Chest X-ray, AP view. Patient: 54 years old, sex M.
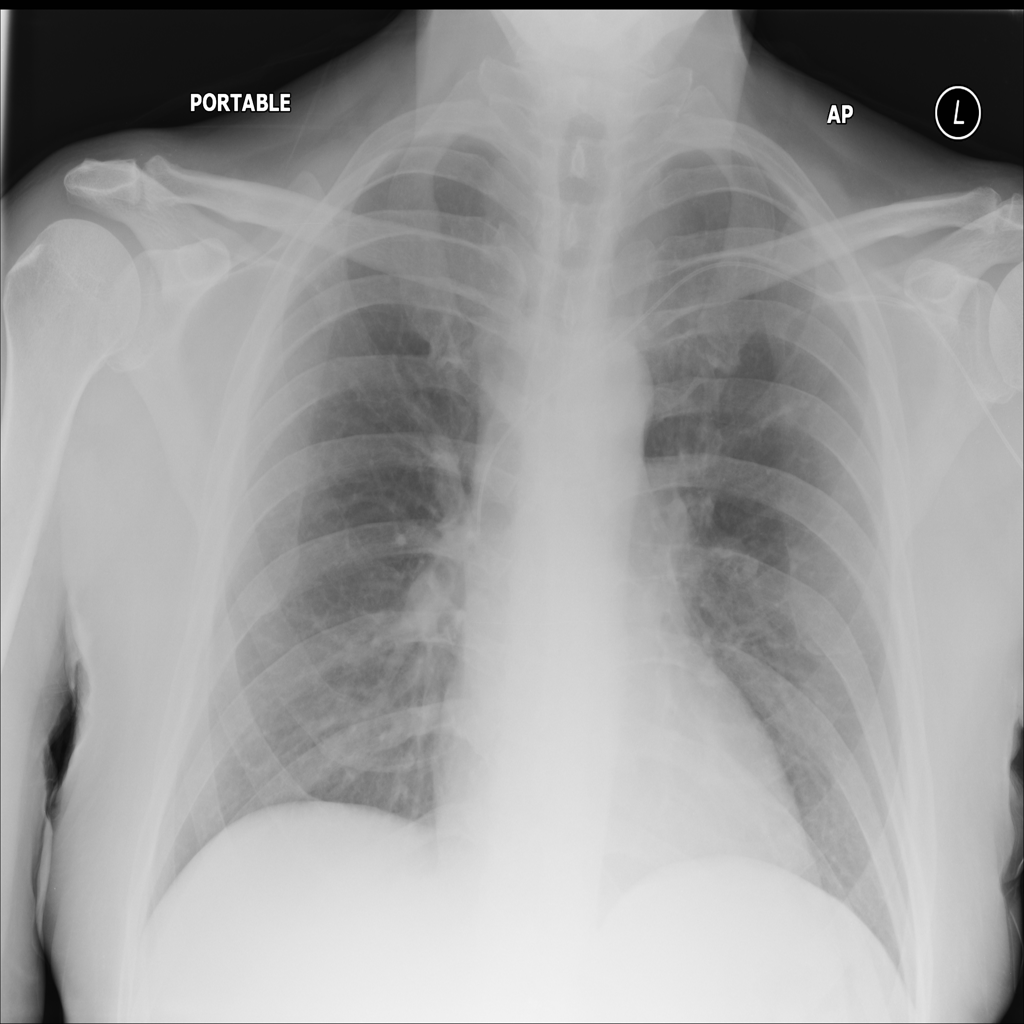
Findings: No Finding